【题型】选择题　【知识点】函数　【难度】easy
设函数 \( f(x) \) 在定义域内可导，\( y = f(x) \) 的图象如图所示，则其导函数 \( y = f'(x) \) 的图象可能是（\quad ）

\( A \)

\( B \)

\( C \)

\( D \)

\vspace{1em}
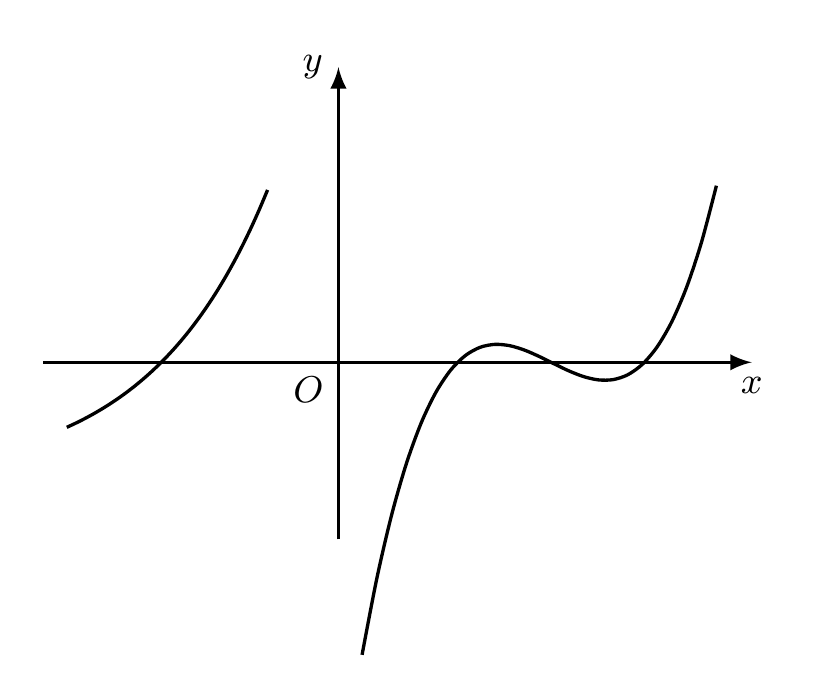
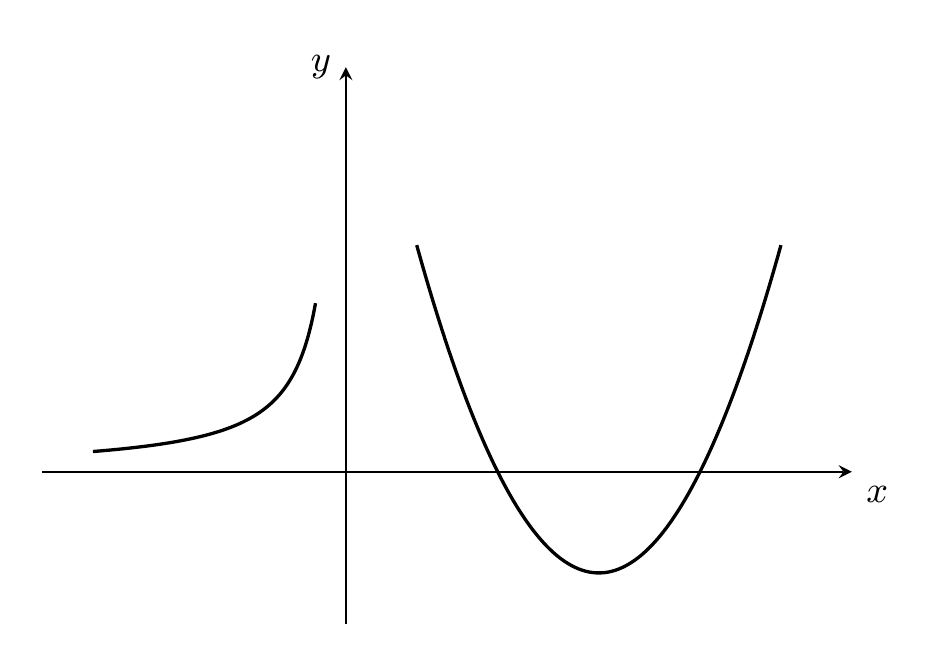
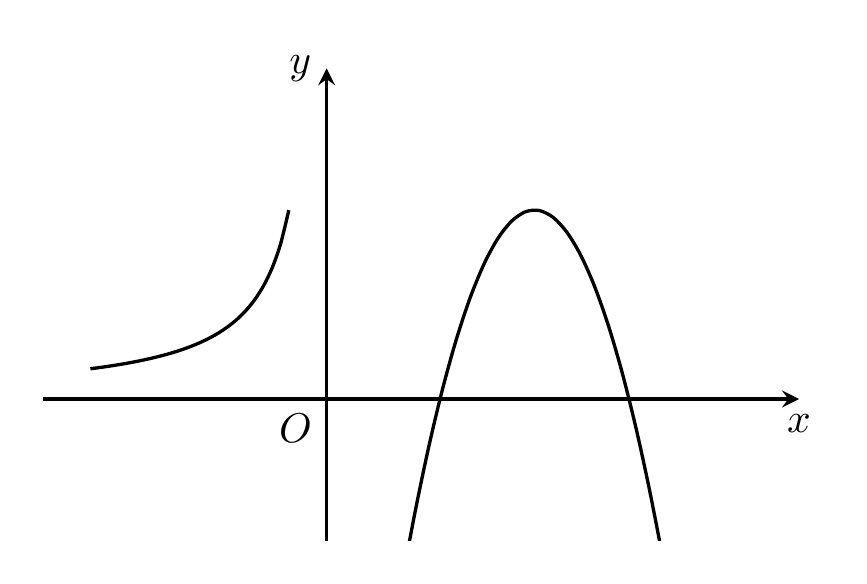
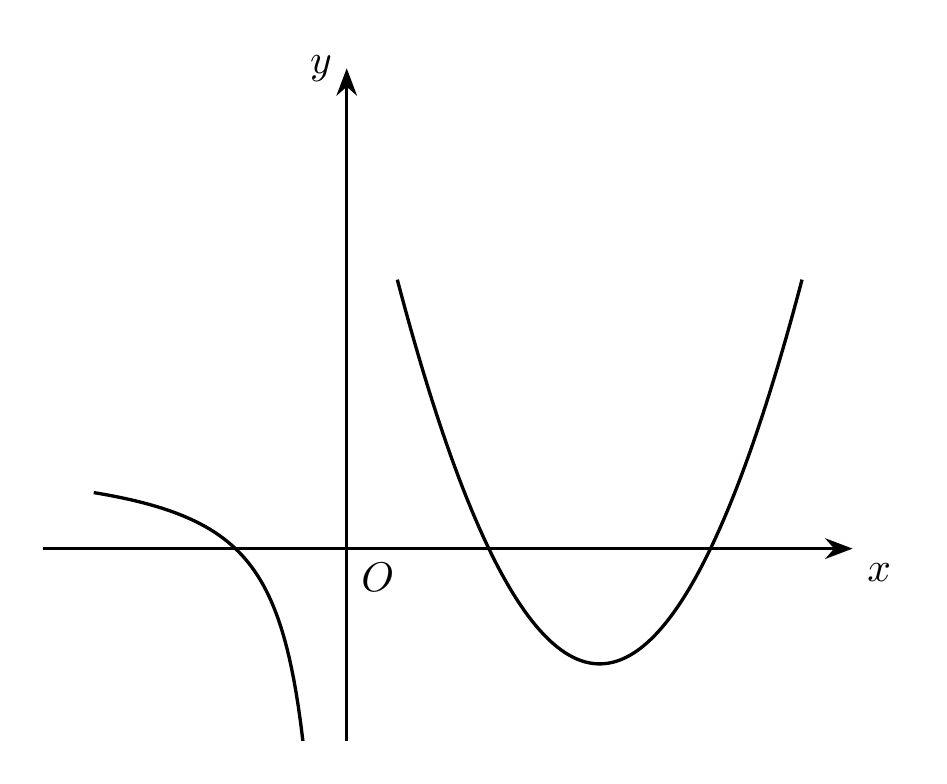
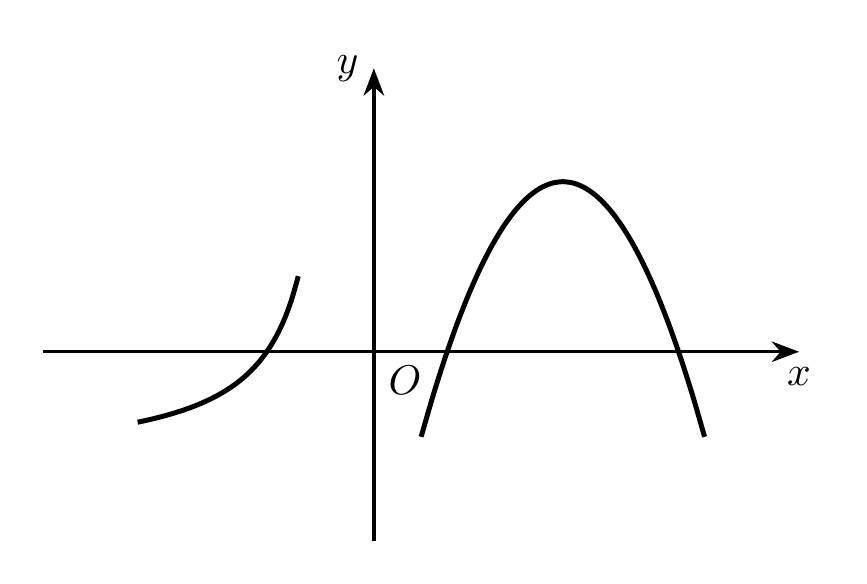
【解答】
\noindent \textbf{【答案】} A

\vspace{1em}

\noindent \textbf{【分析】} 先根据函数 \( f(x) \) 的图象判断单调性，从而得到导函数的正负情况，最后可得答案。

\vspace{1em}

\noindent \textbf{【解答】} 解：原函数的单调性是：当 \( x < 0 \) 时，函数单调递增；当 \( x > 0 \) 时，单调性变化依次为增、减、增，

故当 \( x < 0 \) 时，\( f'(x) > 0 \)；当 \( x > 0 \) 时，\( f'(x) \) 的符号变化依次为 \( + \)、\( - \)、\( + \)。

故选：A。

\vspace{1em}

\noindent \textbf{【点评】} 本题主要考查函数的单调性与其导函数的正负之间的关系，属于基础题。